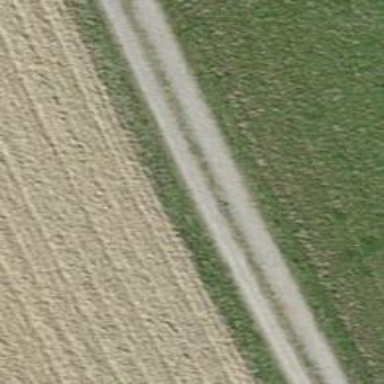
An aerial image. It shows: Track with grade 3 pebblestone surface.